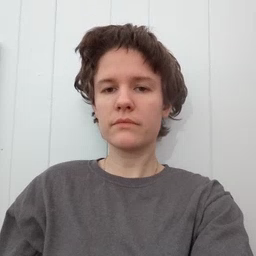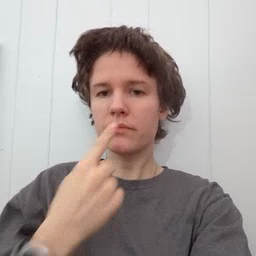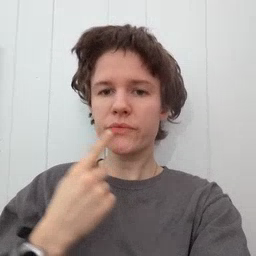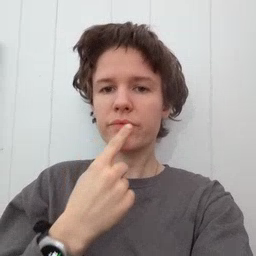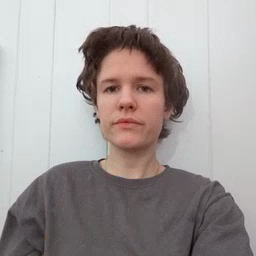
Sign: lips